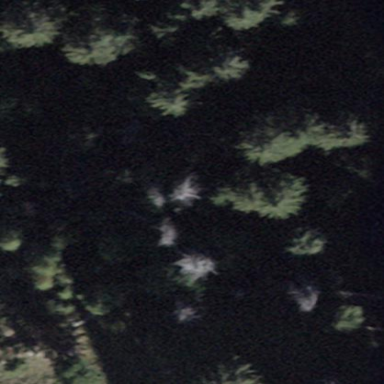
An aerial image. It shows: Forest area.